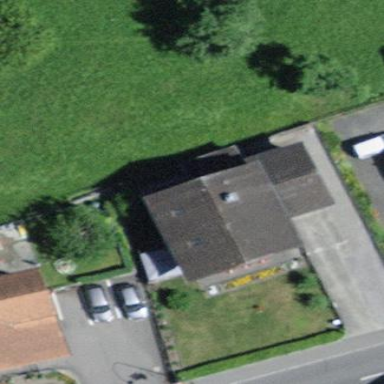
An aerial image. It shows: Residential building.